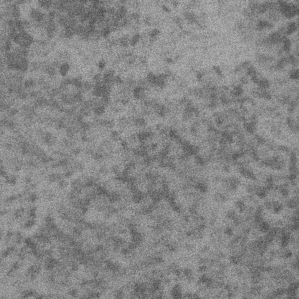
Label: frost